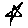
Label: star